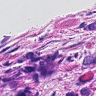
Metastatic tissue present: yes